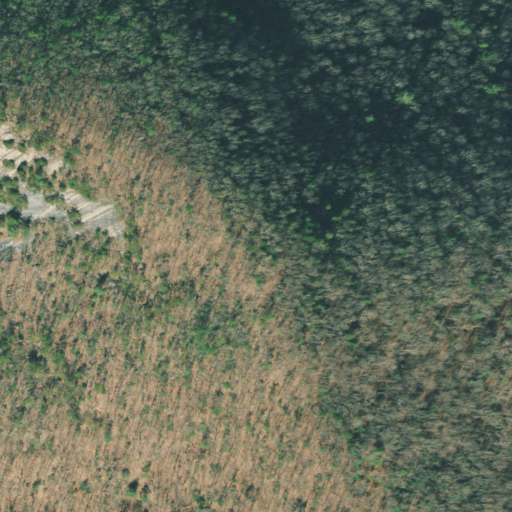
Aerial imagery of mountain in Georgia named Cedar Mountain containing deciduous forest, mixed forest, evergreen forest, and shrub